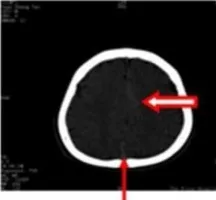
Computed tomography images obtained following hospitalization show high-density signals in the great cerebral vein (arrow in A), sagittal sinus (arrow in B.
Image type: radiology (ct)